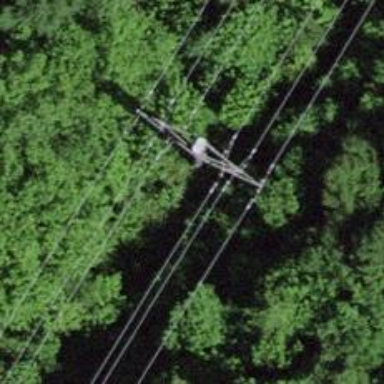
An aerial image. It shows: Concrete power pole.